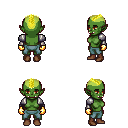
a pixel art fantasy rpg character, female body template, orc, green skin, steel arm armor, teal pants, gold short mohawk hairstyle, gold gloves, brown shoes, four views (front, back, left, right), 2x2 character sprite sheet, small pixel art, hard edges, no anti-aliasing